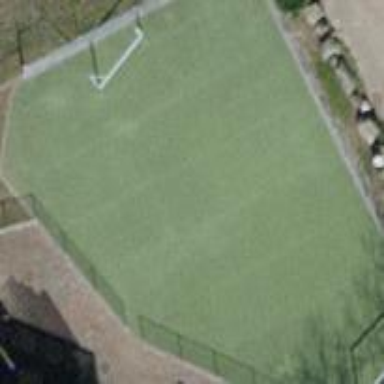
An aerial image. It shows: Soccer pitch for outdoor sports and leisure activities.